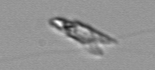
Label: Chrysochromulina_lanceolata